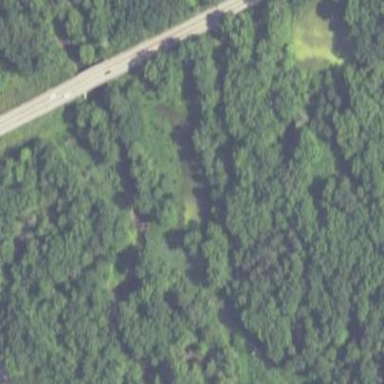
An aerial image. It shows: Mixed deciduous woodland with variety of leaf types.